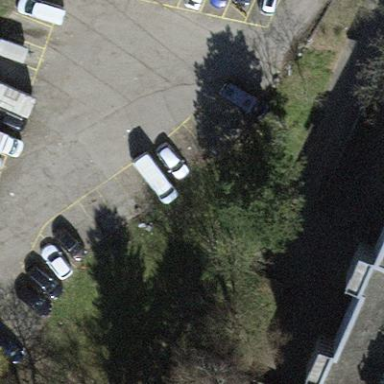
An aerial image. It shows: Parking area with surface.